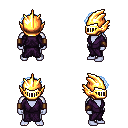
a pixel art fantasy rpg character, male body template, dark elf, purple skin, purple robe, magenta pants, white cyan curly afro hairstyle, gold helm, leather bracers, four views (front, back, left, right), 2x2 character sprite sheet, small pixel art, hard edges, no anti-aliasing